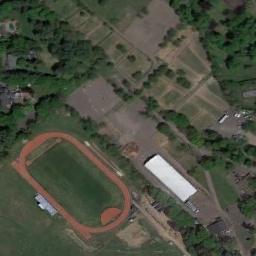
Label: ground_track_field